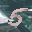
Label: 5